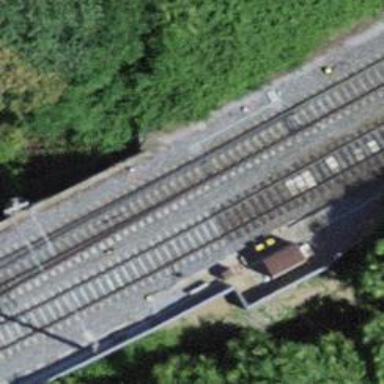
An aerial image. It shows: Railway siding with one electrified track and contact line.